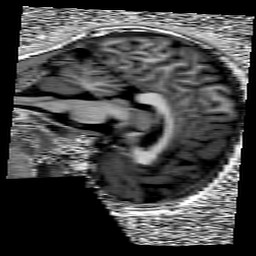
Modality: UNIT1
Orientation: sagittal
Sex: male
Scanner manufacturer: siemens
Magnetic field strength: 3 T
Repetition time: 5 s
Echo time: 0.00368 s